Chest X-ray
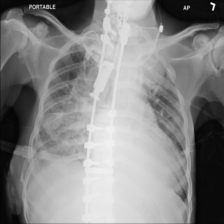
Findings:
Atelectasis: negative
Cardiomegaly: negative
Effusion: negative
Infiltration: negative
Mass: negative
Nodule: negative
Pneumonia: negative
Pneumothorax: negative
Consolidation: positive
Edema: negative
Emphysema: negative
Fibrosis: negative
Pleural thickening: positive
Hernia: negative